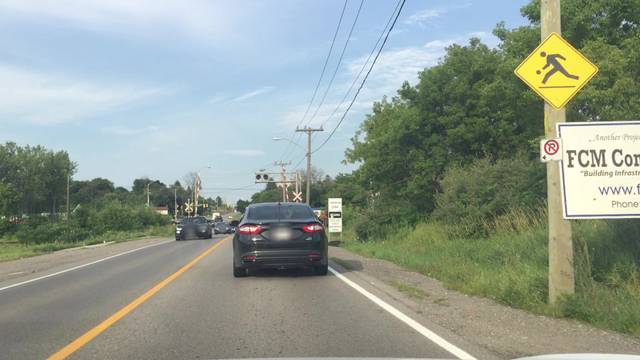
Region: Canada
Coordinates: 43.889, -78.817